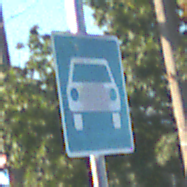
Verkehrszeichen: Kraftfahrstrasse
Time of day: MorningAfternoon
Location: Outdoor (Urban)
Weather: Clear
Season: NotSpecified
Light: Natural